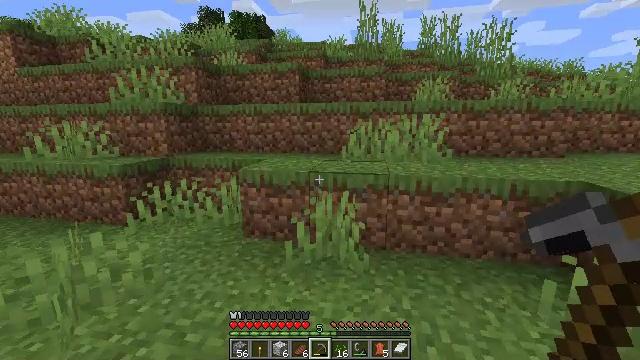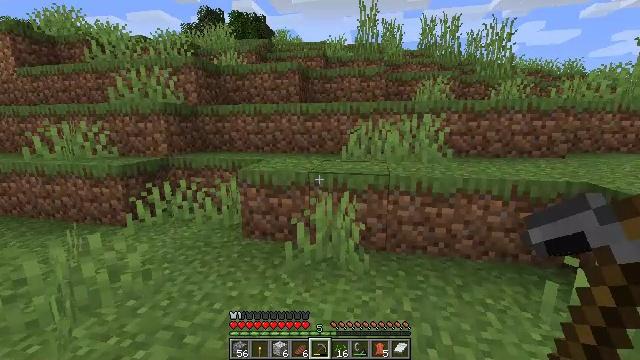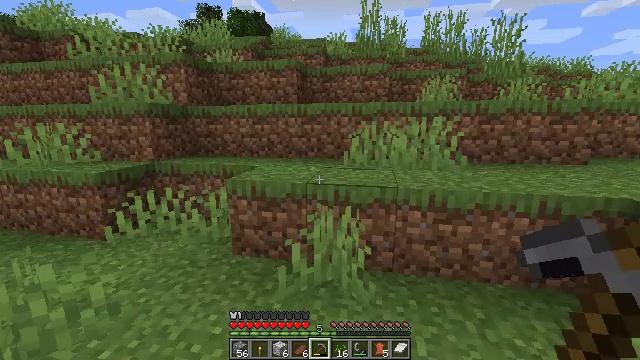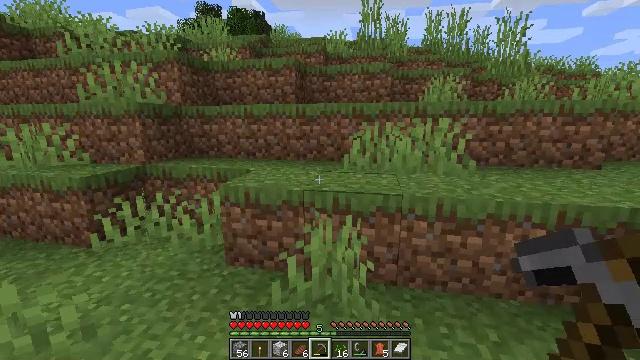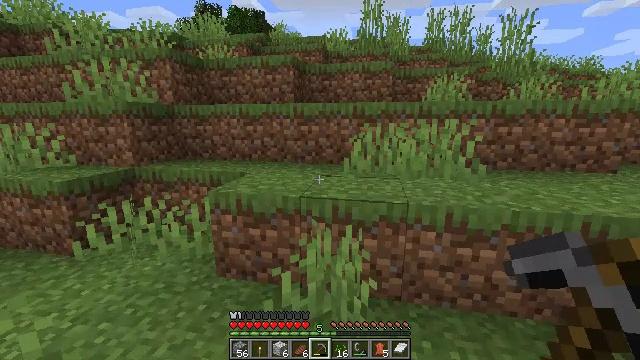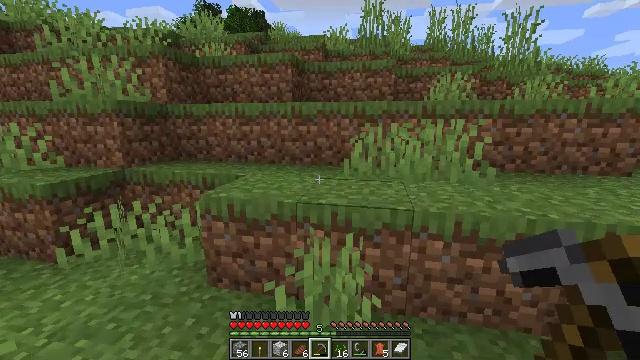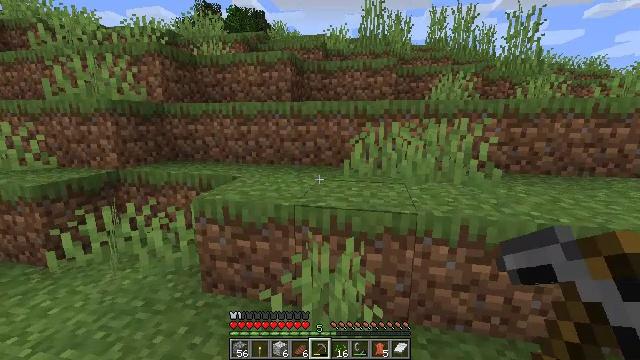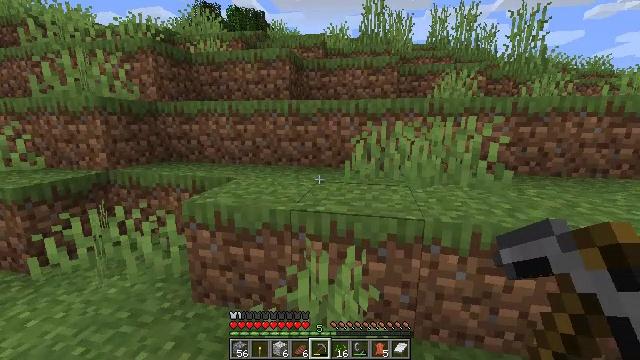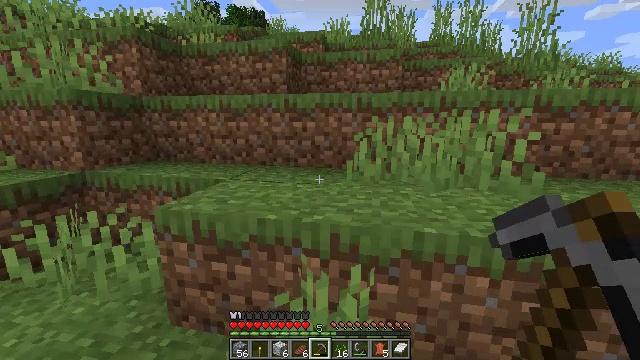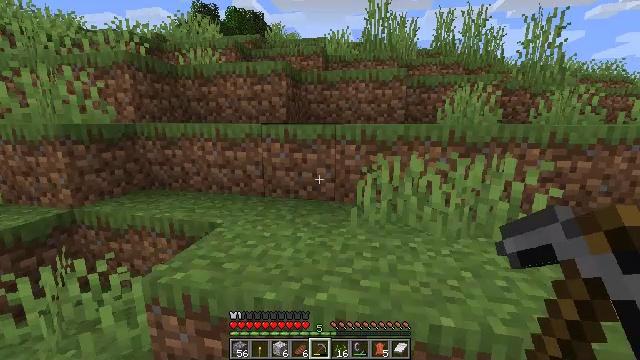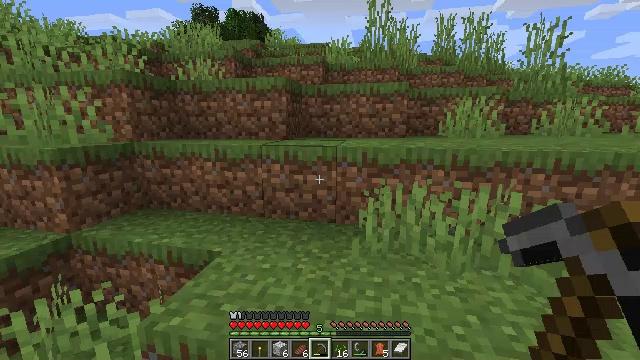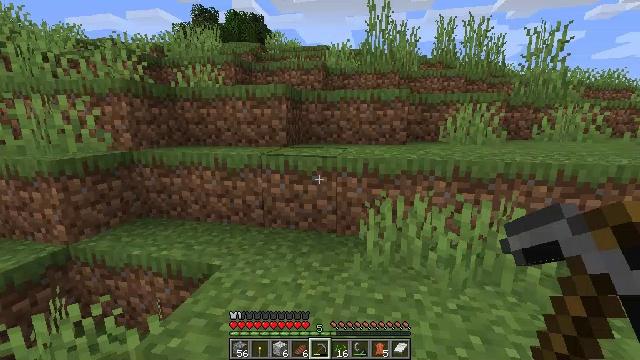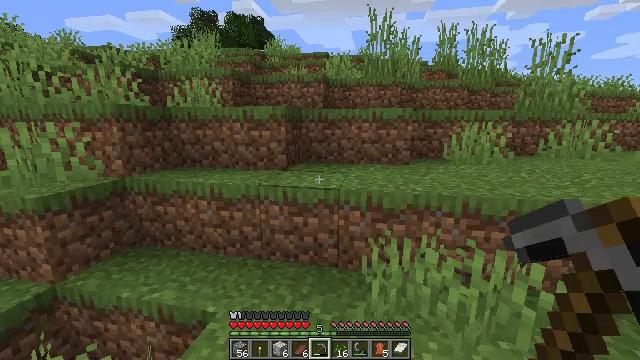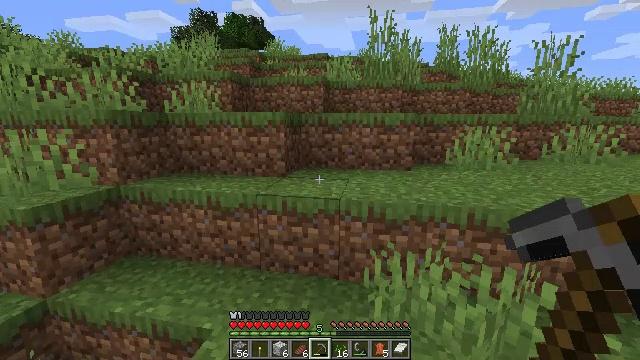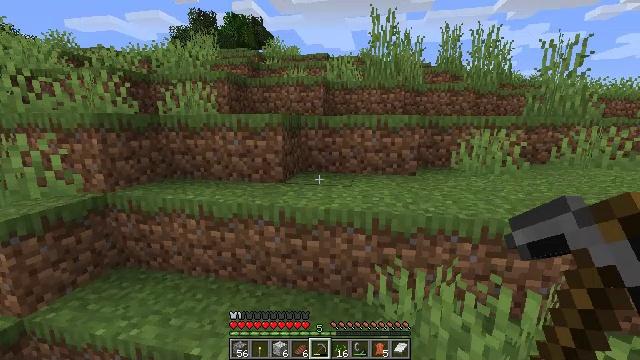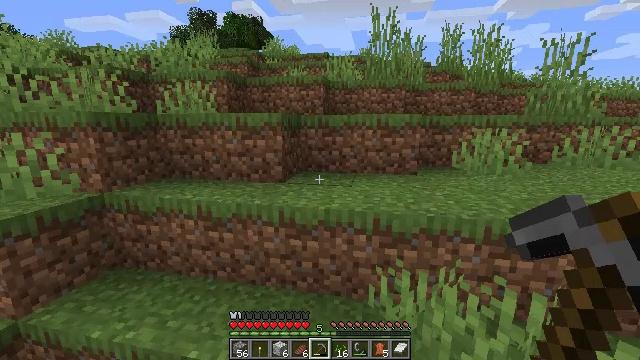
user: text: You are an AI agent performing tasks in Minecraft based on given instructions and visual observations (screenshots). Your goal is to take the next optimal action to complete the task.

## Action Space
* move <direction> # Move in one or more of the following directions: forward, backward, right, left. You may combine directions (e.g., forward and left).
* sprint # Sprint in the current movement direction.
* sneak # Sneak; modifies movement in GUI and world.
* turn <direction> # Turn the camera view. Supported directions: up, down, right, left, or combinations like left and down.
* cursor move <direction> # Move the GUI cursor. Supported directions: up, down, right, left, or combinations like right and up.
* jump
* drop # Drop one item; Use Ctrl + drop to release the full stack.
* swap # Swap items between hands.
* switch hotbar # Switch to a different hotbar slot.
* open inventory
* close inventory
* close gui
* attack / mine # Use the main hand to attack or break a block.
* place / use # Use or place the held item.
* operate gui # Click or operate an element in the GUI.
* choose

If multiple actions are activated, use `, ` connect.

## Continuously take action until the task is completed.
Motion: motion action
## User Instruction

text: Chop down the birch log.
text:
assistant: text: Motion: move forward
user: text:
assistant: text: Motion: move forward
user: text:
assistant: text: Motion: move forward
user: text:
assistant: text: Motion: move forward
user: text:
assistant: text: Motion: move forward
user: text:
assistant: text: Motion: move forward
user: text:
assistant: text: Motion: move forward
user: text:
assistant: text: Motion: move forward
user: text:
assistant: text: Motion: move forward, jump
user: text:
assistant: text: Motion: move forward, jump
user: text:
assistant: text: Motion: move forward, jump
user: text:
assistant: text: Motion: move forward, jump
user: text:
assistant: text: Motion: move forward, jump
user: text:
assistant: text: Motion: move forward, jump
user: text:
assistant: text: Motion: move forward, jump
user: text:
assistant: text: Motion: move forward, jump
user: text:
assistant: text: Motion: move forward, jump
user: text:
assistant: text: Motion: move forward, jump
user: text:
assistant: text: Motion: move forward, jump
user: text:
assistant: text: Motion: move forward, jump
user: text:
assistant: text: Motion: move forward, jump
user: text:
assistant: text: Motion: move forward, turn down, jump
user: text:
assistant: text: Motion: move forward, jump
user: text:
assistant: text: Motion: move forward, jump
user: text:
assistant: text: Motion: move forward, jump
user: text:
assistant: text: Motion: move forward, jump
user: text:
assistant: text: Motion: move forward, turn left and down, jump
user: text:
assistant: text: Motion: move forward, turn left, jump
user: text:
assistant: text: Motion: move forward, turn left, jump
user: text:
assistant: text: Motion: move forward, turn left, jump